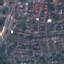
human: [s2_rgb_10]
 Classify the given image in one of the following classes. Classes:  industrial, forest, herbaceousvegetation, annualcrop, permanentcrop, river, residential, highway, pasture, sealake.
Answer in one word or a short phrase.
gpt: Residential